Question: How to remove ' ' (that are hidden) and SPACES in below text but
- - '<br>'
i tested:
- 'trim($string)'- 'str_replace('&nbsp;', '', $string)'- i used some regex => NOT WORKED'''
<br>trykh wrwd: ykhshnbh 23 bhmn mh 1390
'''
UPDATE:
Thanks
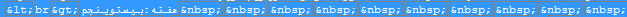
Answer: This solution will work, I tested it:
'''
$string = htmlentities($content, null, 'utf-8');
$content = str_replace(" ", "", $string);
$content = html_entity_decode($content);
'''